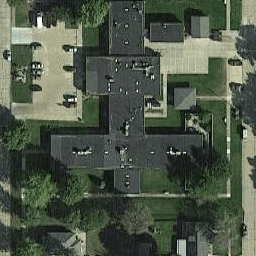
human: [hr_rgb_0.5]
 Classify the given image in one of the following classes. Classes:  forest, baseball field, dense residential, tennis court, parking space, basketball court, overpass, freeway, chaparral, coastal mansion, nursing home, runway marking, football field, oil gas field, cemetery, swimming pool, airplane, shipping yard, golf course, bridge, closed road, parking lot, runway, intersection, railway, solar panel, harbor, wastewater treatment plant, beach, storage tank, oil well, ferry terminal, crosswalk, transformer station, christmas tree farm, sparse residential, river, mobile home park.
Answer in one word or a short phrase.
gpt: nursing home